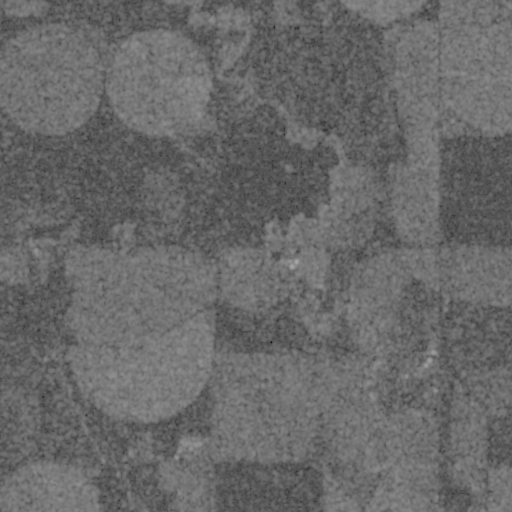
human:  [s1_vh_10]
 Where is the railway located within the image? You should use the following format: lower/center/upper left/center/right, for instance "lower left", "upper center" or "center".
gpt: The railway is located in the lower right of the image.
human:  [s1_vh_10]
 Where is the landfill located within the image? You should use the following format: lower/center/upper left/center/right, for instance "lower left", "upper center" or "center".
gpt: There is no landfill in the image.

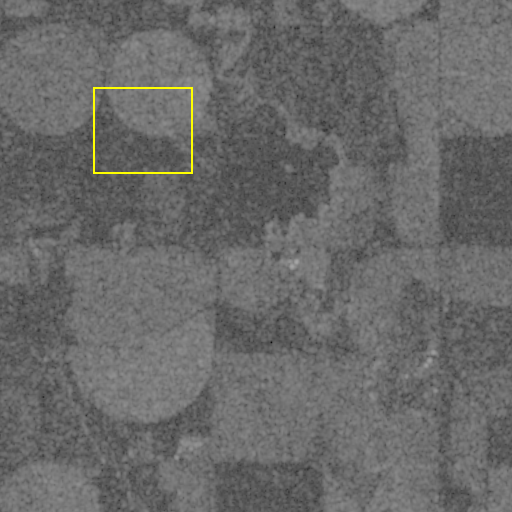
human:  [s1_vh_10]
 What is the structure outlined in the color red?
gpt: There is no red outline.
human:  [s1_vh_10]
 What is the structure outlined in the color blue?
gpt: There is no structure outlined in blue.